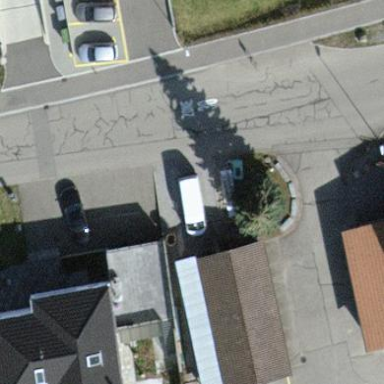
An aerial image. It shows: Gabled building.